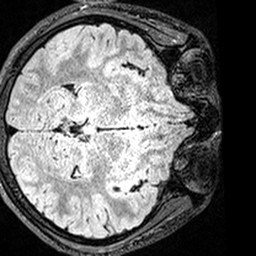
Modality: FLAIR
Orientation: axial
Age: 19
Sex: female
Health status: healthy
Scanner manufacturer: siemens
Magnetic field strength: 3 T
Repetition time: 5 s
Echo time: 0.388 s